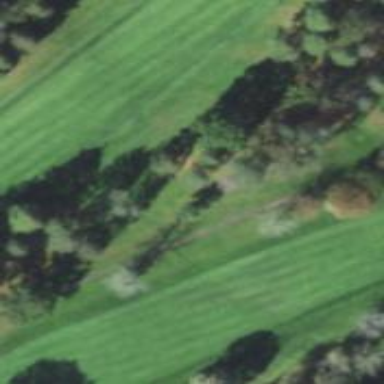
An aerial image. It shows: Path used for both walking and golf.